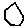
Label: hexagon